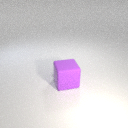
large purple rubber cube